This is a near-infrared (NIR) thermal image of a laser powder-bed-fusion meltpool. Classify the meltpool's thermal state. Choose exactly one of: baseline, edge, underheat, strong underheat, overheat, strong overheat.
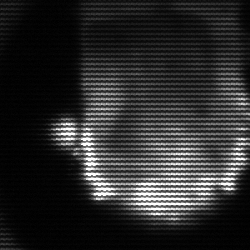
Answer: baseline